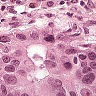
Metastatic tissue present: yes